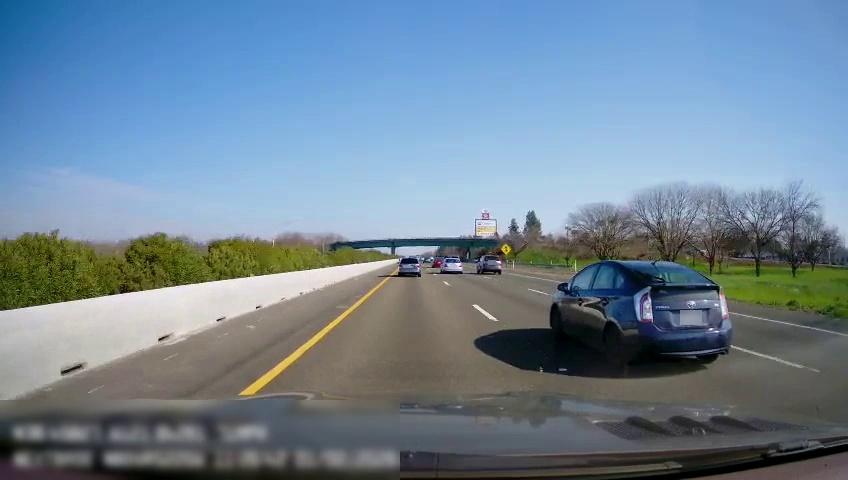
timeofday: Day
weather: Sunny
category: Drivable Space
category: Vehicles | SUV
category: Vehicles | SUV
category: Vehicles | Car
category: Vehicles | Car
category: Vehicles | SUV
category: Lanes | Current Lane
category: Lanes | Current Lane
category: Lanes | Alternate Lane
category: Lanes | Alternate Lane
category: Traffic | Signs